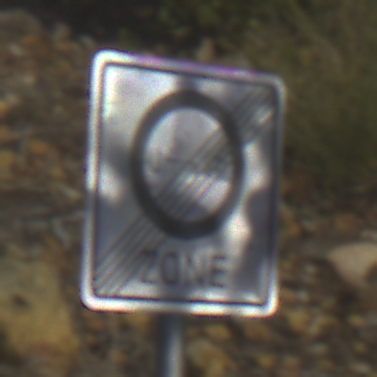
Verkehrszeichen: EndeUmweltzone
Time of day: MorningAfternoon
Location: Outdoor (RoadRail)
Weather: PartlyCloudy
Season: NotSpecified
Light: Natural